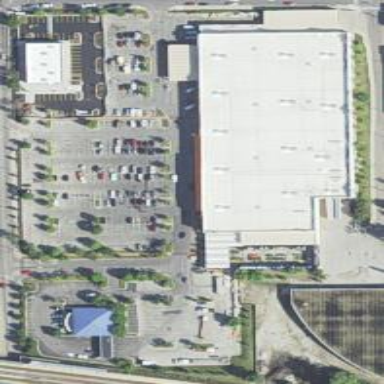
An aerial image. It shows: Retail area.